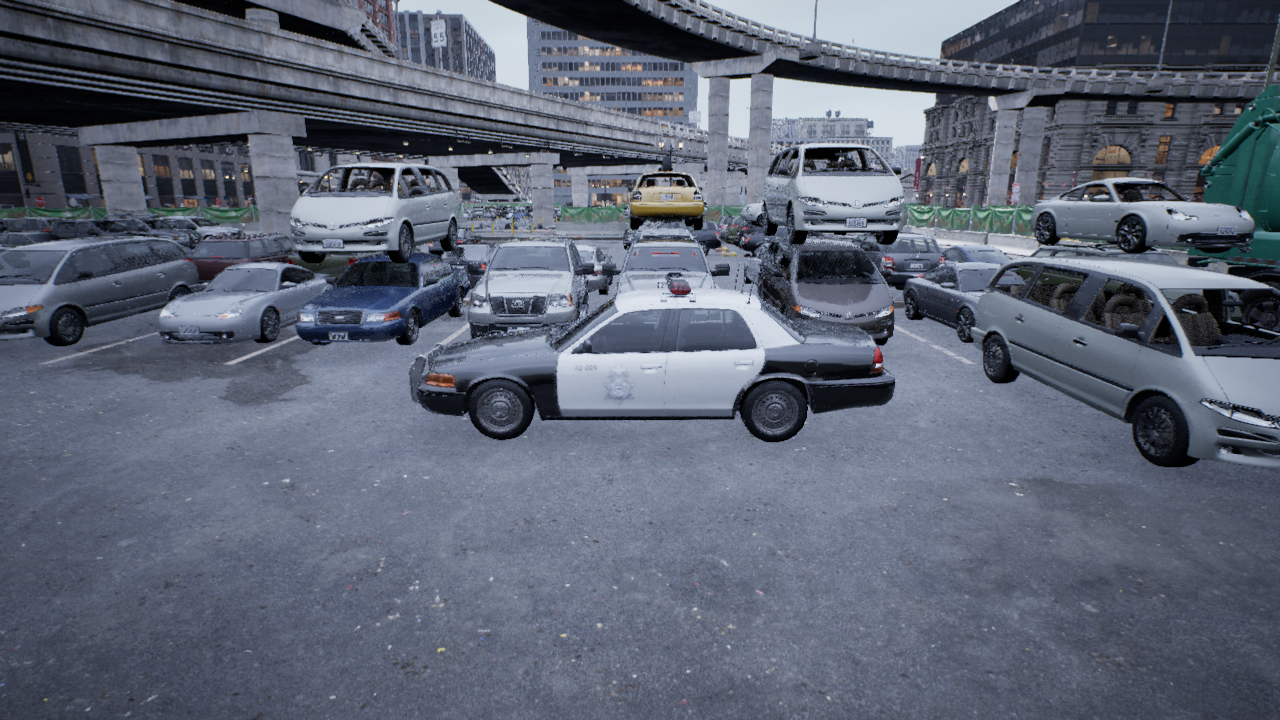
Venue: arterial
Lighting: overcast
Vehicle rig: sedan